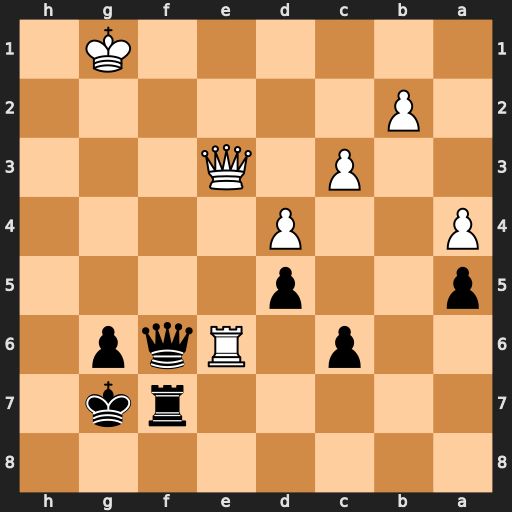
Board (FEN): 8/5rk1/2p1Rqp1/p2p4/P2P4/2P1Q3/1P6/6K1
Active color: b
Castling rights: -
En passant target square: -
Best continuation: Qf1+ Kh2 Rf2+ Qxf2 Qxf2+